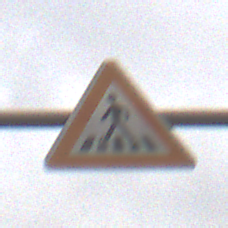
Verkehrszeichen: FussgaengerueberwegRechts
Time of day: Midday
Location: Outdoor (Nature)
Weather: Overcast
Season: NotSpecified
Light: Natural